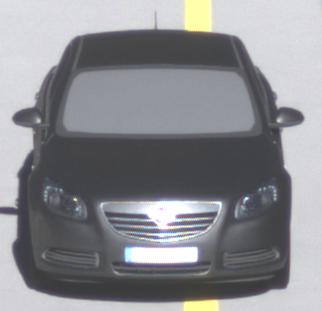
Make: Opel
Model: Insignia 1.6
Detailed model: Insignia (A) Notch Back
Model produced from: 2008/11
Model produced until: 2008/12
Doors: 4
Color: gray
Road condition: dry road
Daytime: morning or afternoon
Contrast: high contrast